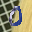
Label: 0